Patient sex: M
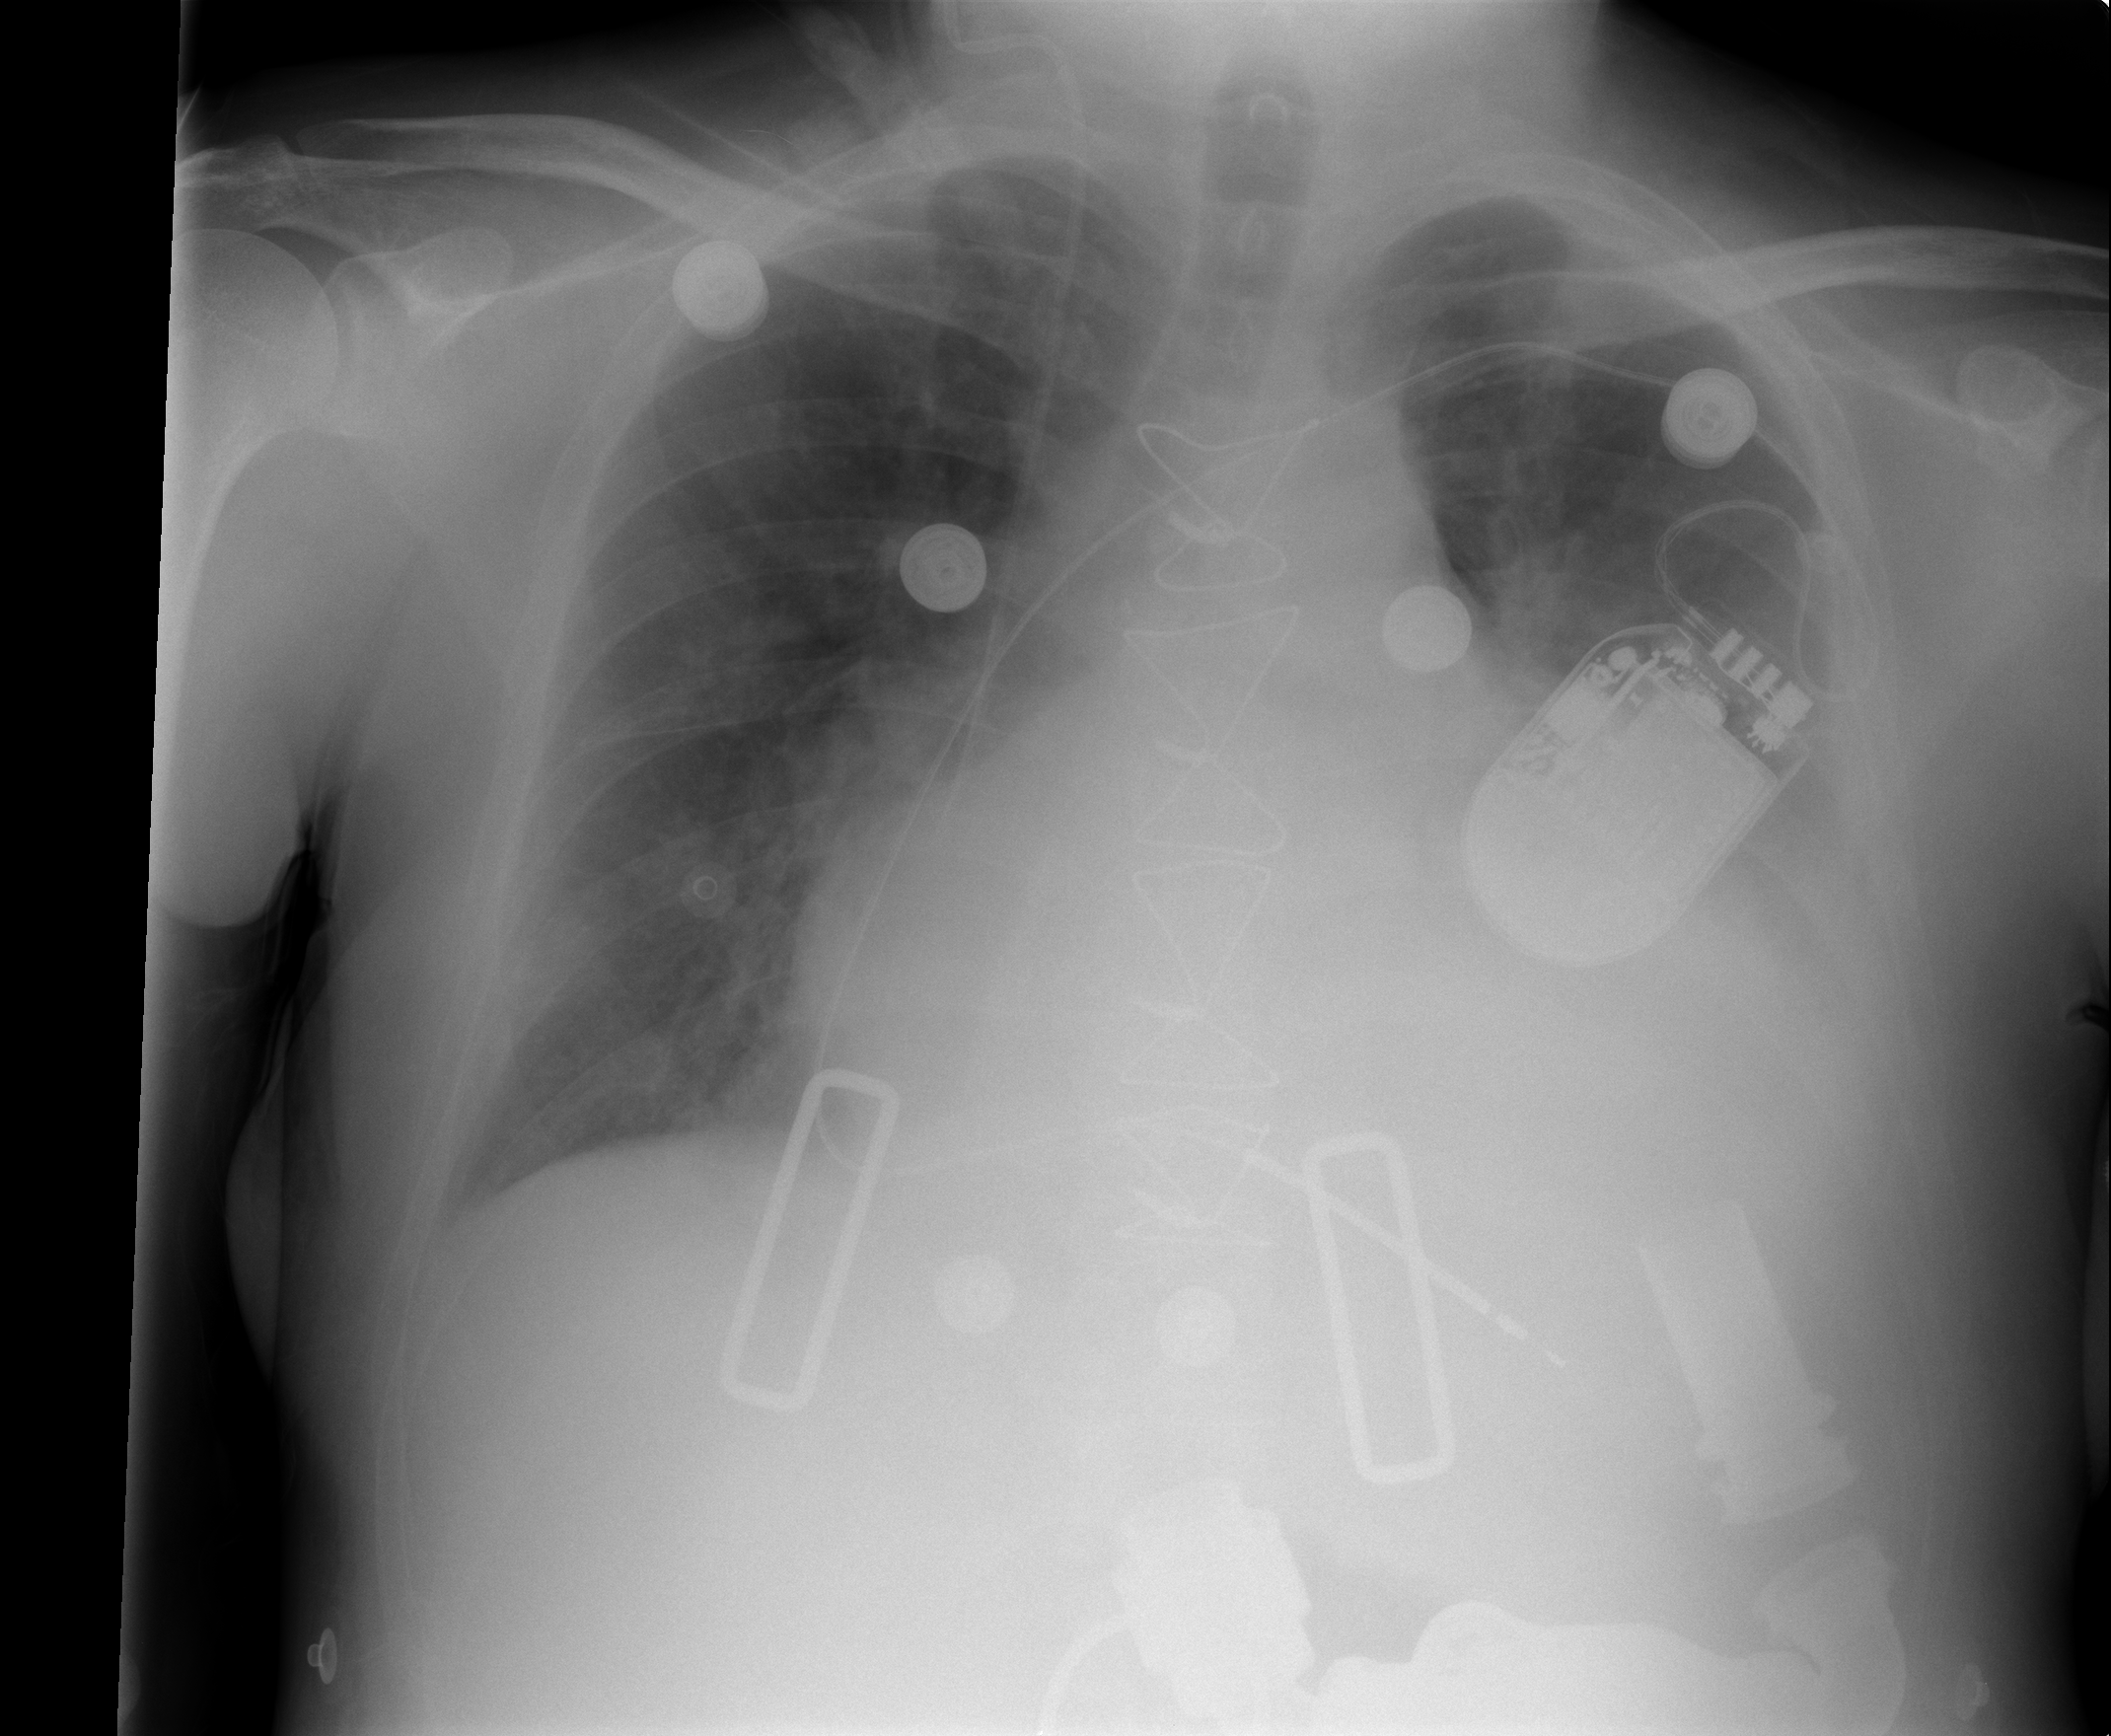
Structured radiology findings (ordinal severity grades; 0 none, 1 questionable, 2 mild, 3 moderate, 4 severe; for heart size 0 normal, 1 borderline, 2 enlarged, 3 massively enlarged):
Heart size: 2
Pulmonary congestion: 1
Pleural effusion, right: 2
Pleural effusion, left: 3
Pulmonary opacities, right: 0
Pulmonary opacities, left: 0
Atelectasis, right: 0
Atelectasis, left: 3